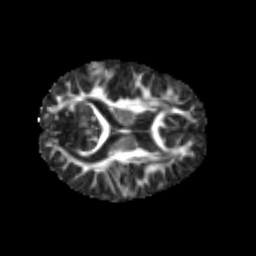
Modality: FA
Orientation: axial
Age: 7
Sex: female
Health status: healthy